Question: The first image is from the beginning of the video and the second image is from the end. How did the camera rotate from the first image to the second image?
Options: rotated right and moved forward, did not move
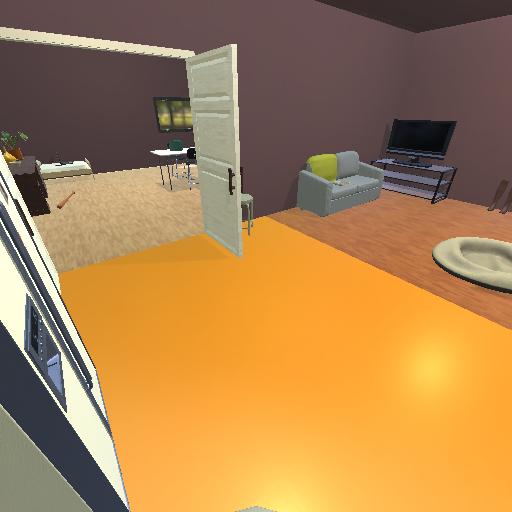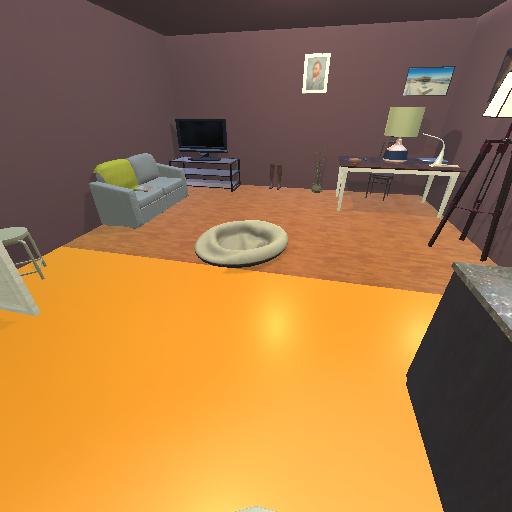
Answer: rotated right and moved forward